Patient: sex F, age 59
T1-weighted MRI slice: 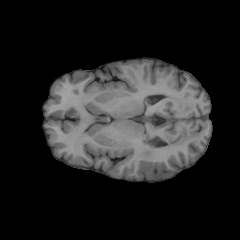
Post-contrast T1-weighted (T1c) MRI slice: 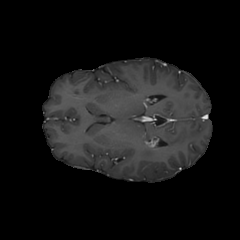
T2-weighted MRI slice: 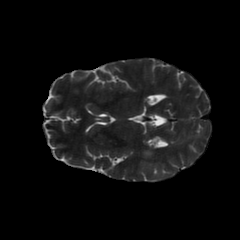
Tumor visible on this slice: yes
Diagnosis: Glioblastoma, IDH-wildtype
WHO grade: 4